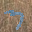
Label: 7